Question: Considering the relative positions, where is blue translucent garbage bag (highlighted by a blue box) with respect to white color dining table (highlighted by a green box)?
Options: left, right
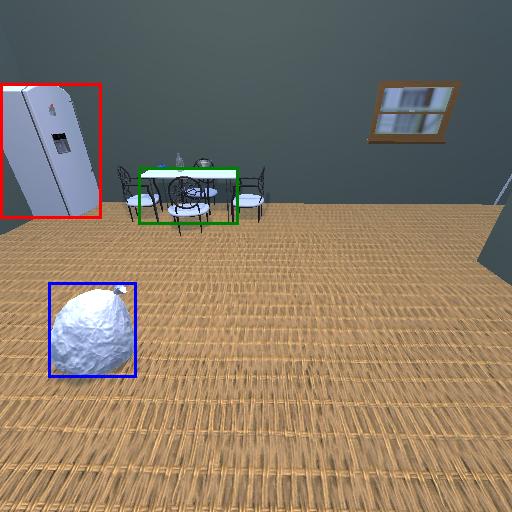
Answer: left